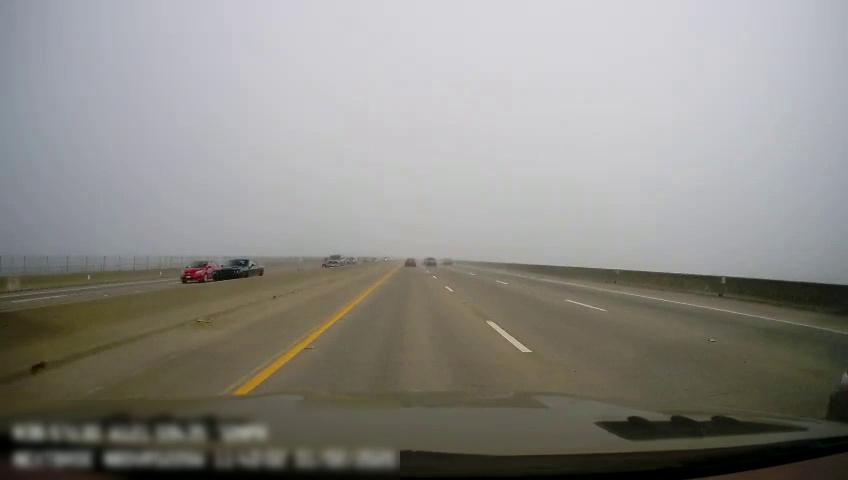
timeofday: Day
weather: Cloudy
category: Drivable Space
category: Drivable Space
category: Vehicles | Car
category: Vehicles | Car
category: Vehicles | Car
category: Vehicles | Truck
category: Vehicles | Car
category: Vehicles | Car
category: Vehicles | Car
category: Vehicles | Car
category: Lanes | Current Lane
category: Lanes | Current Lane
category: Lanes | Alternate Lane
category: Lanes | Alternate Lane
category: Lanes | Alternate Lane
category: Lanes | Opposite Lane
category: Lanes | Opposite Lane